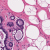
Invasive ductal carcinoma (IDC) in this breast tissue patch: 0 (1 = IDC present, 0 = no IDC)